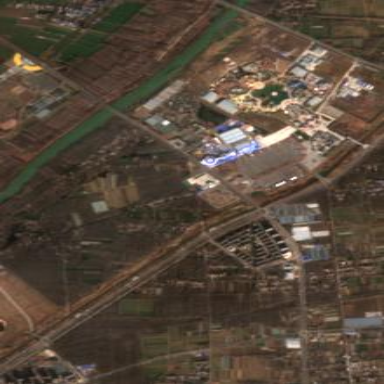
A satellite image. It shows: Theme park.